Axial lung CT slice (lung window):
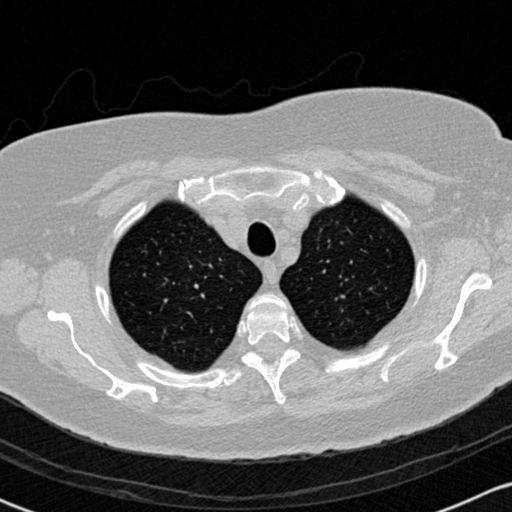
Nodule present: no